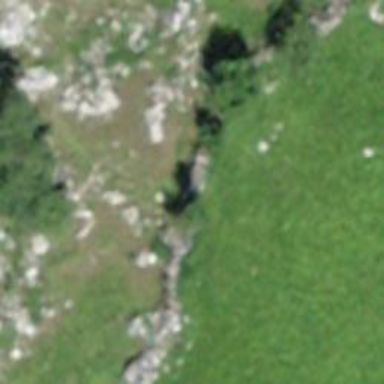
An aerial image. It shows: Wall made of dry stone.